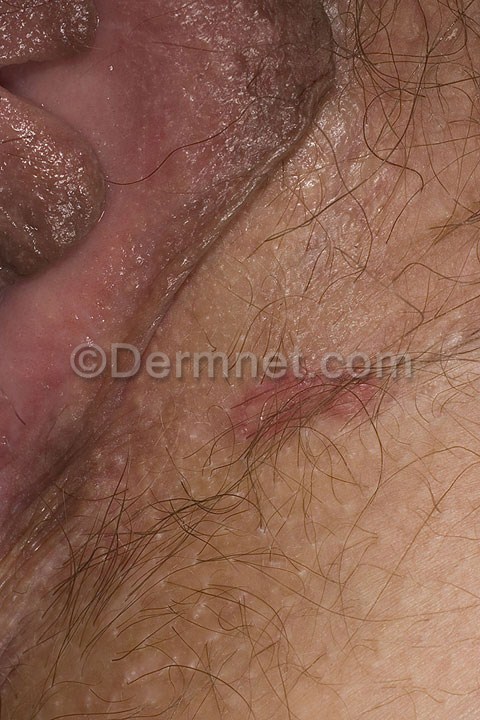
Disease: Herpes HPV and other STDs Photos